Question: I have a table that contains a 'Xml' column:
'''
SELECT *
FROM Sqm
'''

A sample of the 'xml' data of a row would be:
'''
<Sqm version="1.2">
<Metrics>
<Metric id="TransactionCleanupThread.RecordUsedTransactionShift" type="timer" unit="us" count="1" sum="21490" average="21490" minValue="73701" maxValue="73701" >73701</Metric>
<Metric id="TransactionCleanupThread.RefundOldTrans" type="timer" unit="us" count="1" sum="184487" average="184487" minValue="632704" maxValue="632704" >632704</Metric>
<Metric id="Database.CreateConnection_SaveContextUserGUID" type="timer" unit="us" count="2" sum="7562" average="3781" minValue="12928" maxValue="13006" standardDeviation="16" >12967</Metric>
<Metric id="Global.CurrentUser" type="timer" unit="us" count="6" sum="<PHONE>" average="670411" minValue="15" maxValue="<PHONE>" standardDeviation="<PHONE>"><PHONE></Metric>
<Metric id="Global.CurrentUser_FetchIdentityFromDatabase" type="timer" unit="us" count="1" sum="<PHONE>" average="<PHONE>" minValue="<PHONE>" maxValue="<PHONE>" ><PHONE></Metric>
</Metrics>
</Sqm>
'''
In the case of this data, I would want:
'''
SqmId id type unit count sum minValue maxValue standardDeviation Value
===== =================================================== ===== ==== ===== ====== ======== ======== ================= ======
1 TransactionCleanupThread.RecordUsedTransactionShift timer us 1 21490 73701 73701 NULL 73701
1 TransactionCleanupThread.RefundOldTrans timer us 1 184487 632704 632704 NULL 632704
1 Database.CreateConnection_SaveContextUserGUID timer us 2 7562 12928 13006 16 12967
1 Global.CurrentUser timer us 6 <PHONE> 15 <PHONE> <PHONE> <PHONE>
1 Global.CurrentUser_FetchIdentityFromDatabase timer us 1 <PHONE> <PHONE> <PHONE> NULL <PHONE>
2 ...
'''
In the end I'll actually be performing 'SUM()', 'MIN()', 'MAX()' aggregation. But for now I'm just trying to an xml column.
In pseudo-code, I would try something like:
'''
SELECT
SqmId,
Data.query('/Sqm/Metrics/Metric/@id') AS id,
Data.query('/Sqm/Metrics/Metric/@type') AS type,
Data.query('/Sqm/Metrics/Metric/@unit') AS unit,
Data.query('/Sqm/Metrics/Metric/@sum') AS sum,
Data.query('/Sqm/Metrics/Metric/@count') AS count,
Data.query('/Sqm/Metrics/Metric/@minValue') AS minValue,
Data.query('/Sqm/Metrics/Metric/@maxValue') AS maxValue,
Data.query('/Sqm/Metrics/Metric/@standardDeviation') AS standardDeviation,
Data.query('/Sqm/Metrics/Metric') AS value
FROM Sqm
'''
But that SQL query doesn't work:
> Msg 2396, Level 16, State 1, Line 2
XQuery [Sqm.data.query()]: Attribute may not appear outside of an element
I've hunted, and it's amazing how poorly documented, or exampled, Xml querying is. Most resources rather than querying a , query a ; which I'm not doing. Most resources only use xml querying for filtering and selection, rather than reading values. Most resources read hard-coded child nodes (by index), rather than actual values.
## Related resources that I read
- <URL>
# Update: .value rather than .query
I tried randomly using '.value', in place of '.query':
'''
SELECT
Sqm.SqmId,
Data.value('/Sqm/Metrics/Metric/@id', 'varchar(max)') AS id,
Data.value('/Sqm/Metrics/Metric/@type', 'varchar(max)') AS type,
Data.value('/Sqm/Metrics/Metric/@unit', 'varchar(max)') AS unit,
Data.value('/Sqm/Metrics/Metric/@sum', 'varchar(max)') AS sum,
Data.value('/Sqm/Metrics/Metric/@count', 'varchar(max)') AS count,
Data.value('/Sqm/Metrics/Metric/@minValue', 'varchar(max)') AS minValue,
Data.value('/Sqm/Metrics/Metric/@maxValue', 'varchar(max)') AS maxValue,
Data.value('/Sqm/Metrics/Metric/@standardDeviation', 'varchar(max)') AS standardDeviation,
Data.value('/Sqm/Metrics/Metric', 'varchar(max)') AS value
FROM Sqm
'''
But that also doesn't work:
> Msg 2389, Level 16, State 1, Line 3 XQuery [Sqm.data.value()]:
'value()' requires a singleton (or empty sequence), found operand of
type 'xdt:untypedAtomic *'
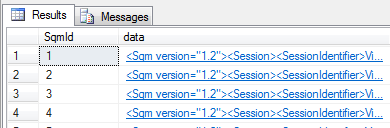
Answer: Actually you're close to your goal, you just need to use <URL> method to split your rows and then get values:
'''
select
s.SqmId,
m.c.value('@id', 'varchar(max)') as id,
m.c.value('@type', 'varchar(max)') as type,
m.c.value('@unit', 'varchar(max)') as unit,
m.c.value('@sum', 'varchar(max)') as [sum],
m.c.value('@count', 'varchar(max)') as [count],
m.c.value('@minValue', 'varchar(max)') as minValue,
m.c.value('@maxValue', 'varchar(max)') as maxValue,
m.c.value('.', 'nvarchar(max)') as Value,
m.c.value('(text())[1]', 'nvarchar(max)') as Value2
from sqm as s
outer apply s.data.nodes('Sqm/Metrics/Metric') as m(c)
'''
<URL>